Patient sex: M
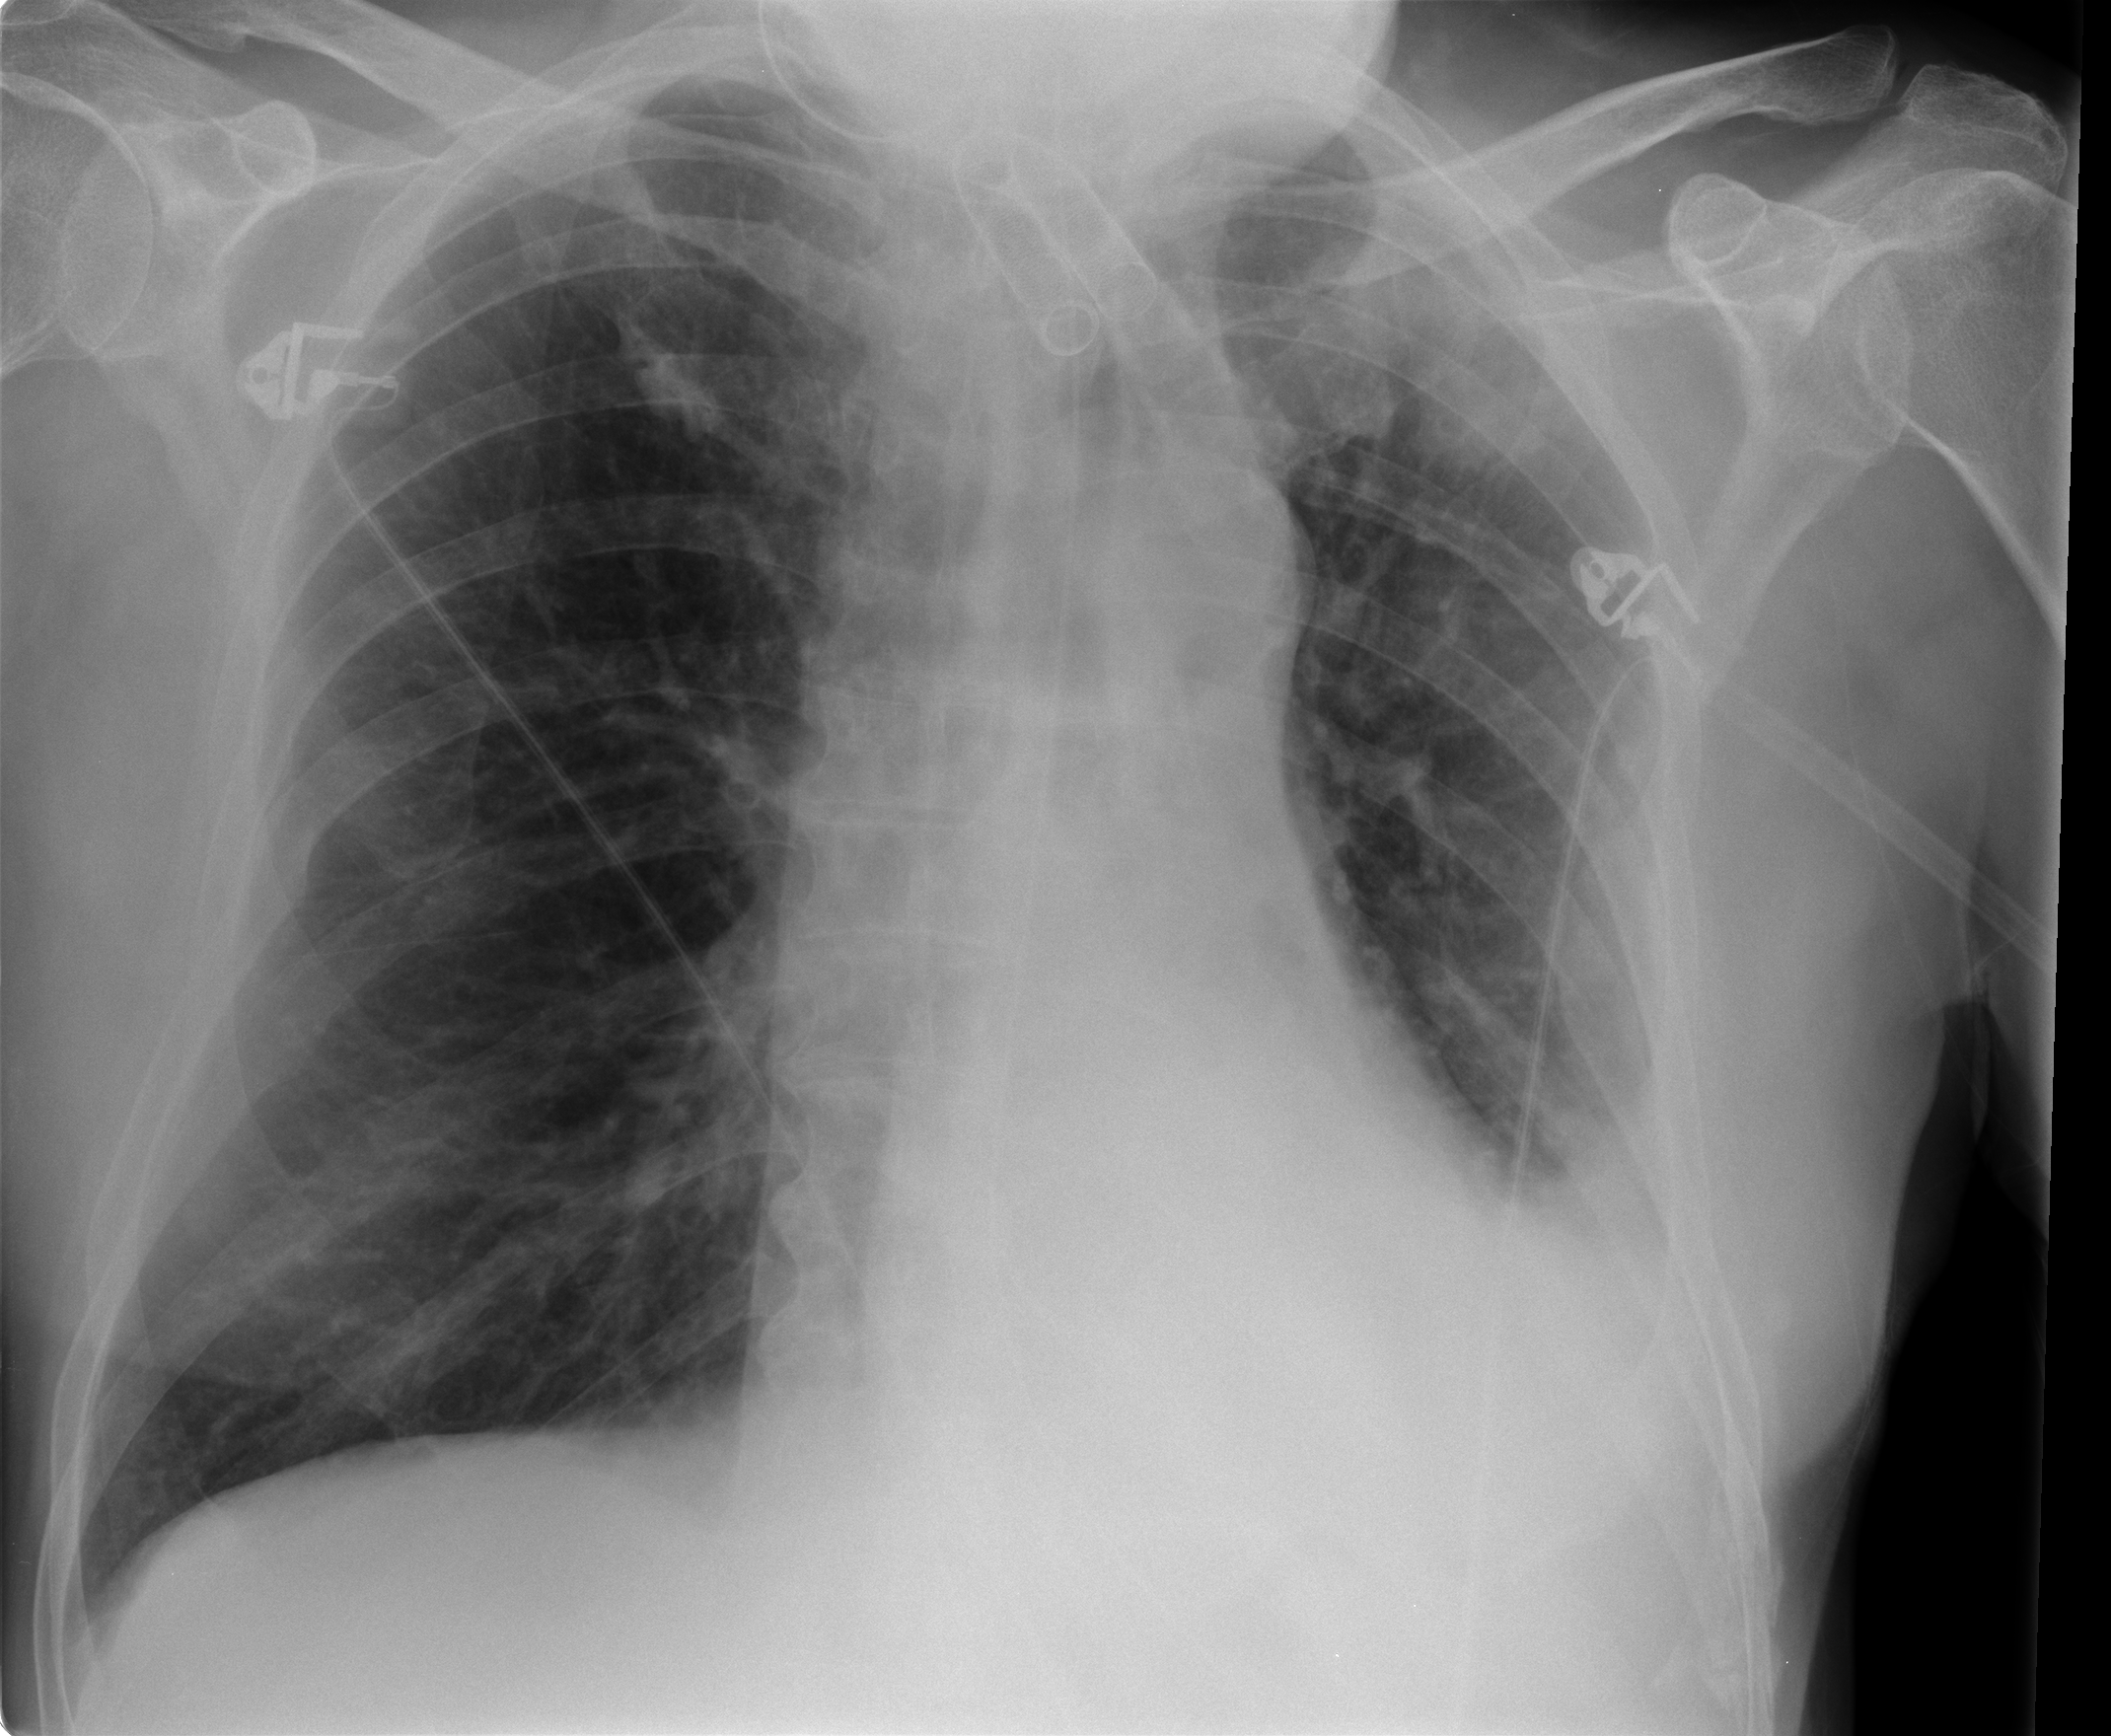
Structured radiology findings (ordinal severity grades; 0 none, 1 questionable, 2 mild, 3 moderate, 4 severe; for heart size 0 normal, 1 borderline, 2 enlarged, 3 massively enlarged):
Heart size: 0
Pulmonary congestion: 1
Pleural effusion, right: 0
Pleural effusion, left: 3
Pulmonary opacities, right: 0
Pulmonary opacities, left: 0
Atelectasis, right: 0
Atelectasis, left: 2